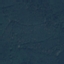
Land use / land cover class: Forest